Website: apple
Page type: payment
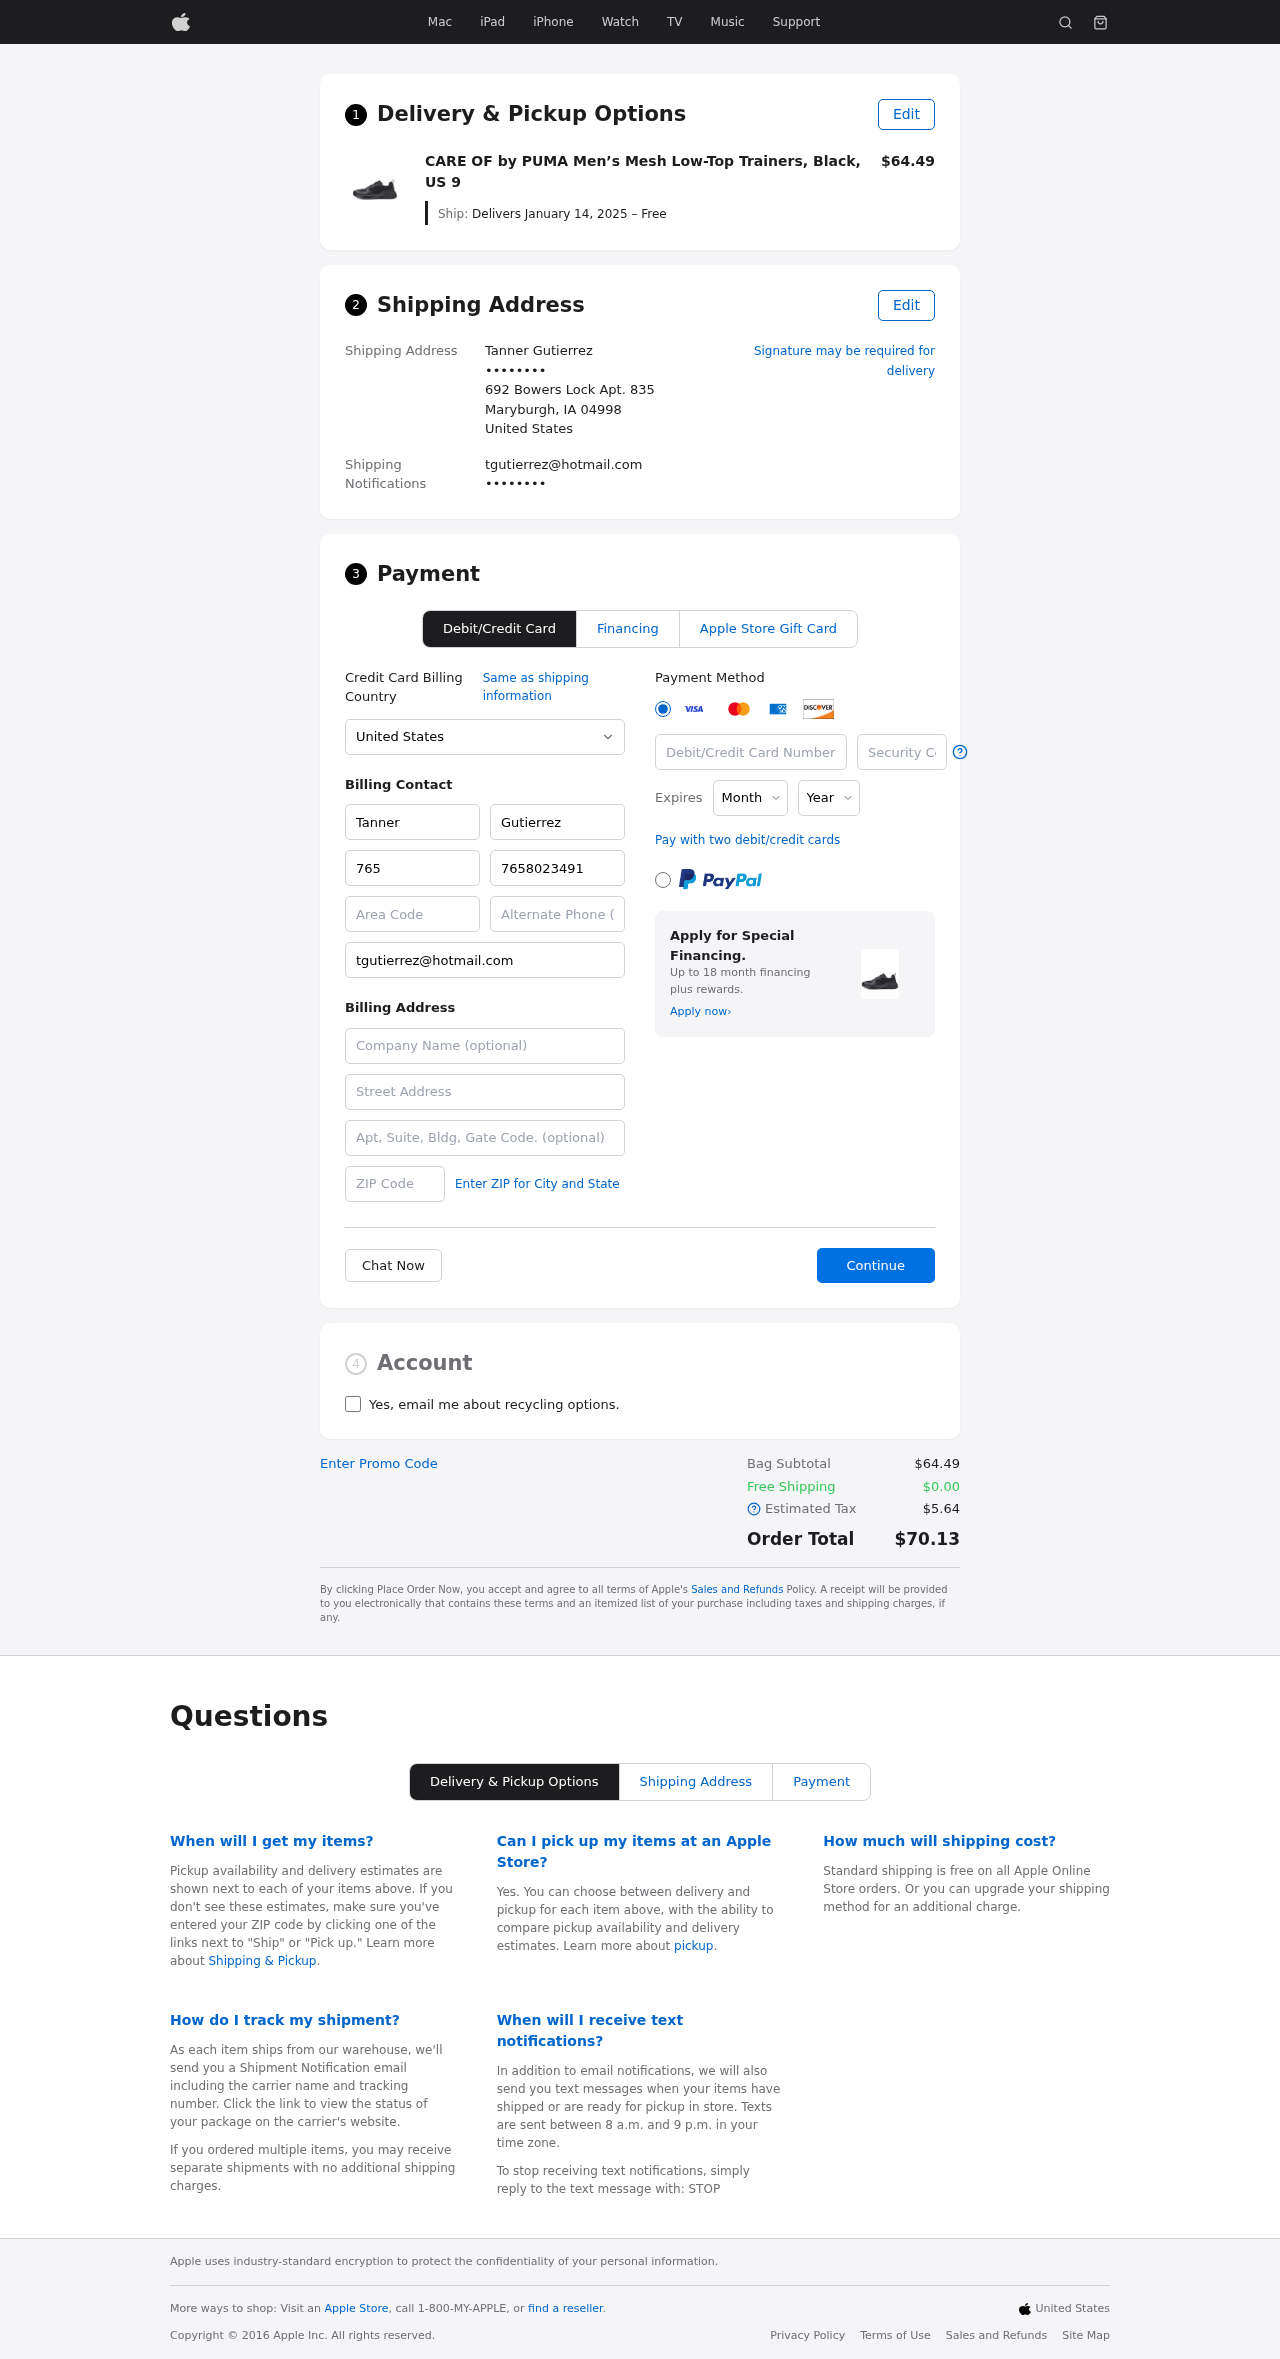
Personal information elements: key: PII_CARD_CVV
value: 318
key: PII_CARD_EXPIRY_MONTH
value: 12
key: PII_CARD_EXPIRY_YEAR
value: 30
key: PII_CARD_NUMBER
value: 2279 8401 1723 5456
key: PII_CITY_STATE_ZIP
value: Maryburgh, IA 04998
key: PII_COUNTRY
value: United States
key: PII_EMAIL
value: tgutierrez@hotmail.com
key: PII_EMAIL2
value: tgutierrez@hotmail.com
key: PII_FIRSTNAME
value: Tanner
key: PII_FULLNAME
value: Tanner Gutierrez
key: PII_LASTNAME
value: Gutierrez
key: PII_PHONE3
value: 7658023491
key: PII_PHONE_AREA
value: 765
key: PII_SECURITY_CODE
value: BN79
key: PII_STREET
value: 692 Bowers Lock Apt. 835
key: PII_PHONE
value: ••••••••
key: PII_PHONE2
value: ••••••••
Product elements: key: PRODUCT1_NAME
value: CARE OF by PUMA Men’s Mesh Low-Top Trainers, Black, US 9
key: PRODUCT1_PRICE
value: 64.49
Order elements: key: ORDER_DELIVERY_DATE
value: Delivers January 14, 2025 – Free
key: ORDER_SUBTOTAL
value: $64.49
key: ORDER_SHIPPING_COST
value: $0.00
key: ORDER_TAX
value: $5.64
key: ORDER_TOTAL
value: $70.13